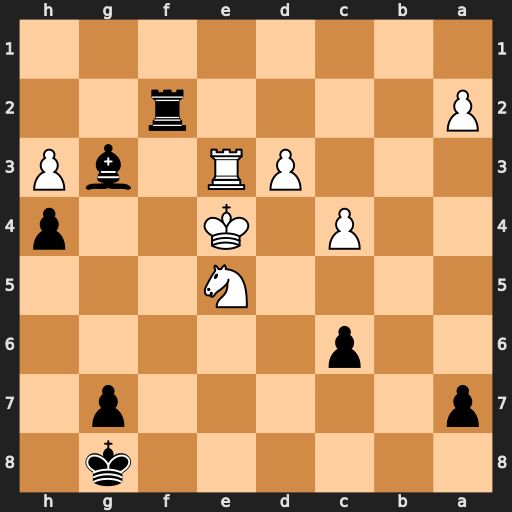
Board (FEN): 6k1/p5p1/2p5/4N3/2P1K2p/3PR1bP/P4r2/8
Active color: b
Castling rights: -
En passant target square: -
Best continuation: Rf4#